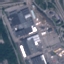
Land use / land cover: Industrial